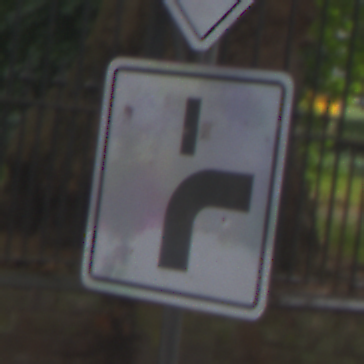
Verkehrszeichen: VerlaufVorfahrtsstrasse8
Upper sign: Vorfahrtsstrasse
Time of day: MorningAfternoon
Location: Outdoor (Urban)
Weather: Overcast
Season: NotSpecified
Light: Natural